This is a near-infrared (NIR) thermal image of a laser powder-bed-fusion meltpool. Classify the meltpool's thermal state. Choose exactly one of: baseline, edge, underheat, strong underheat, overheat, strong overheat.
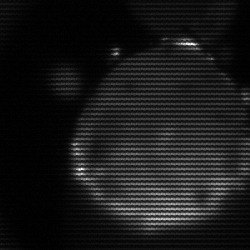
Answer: edge